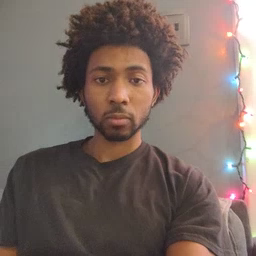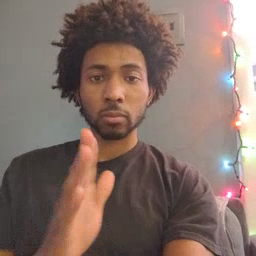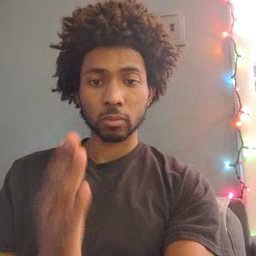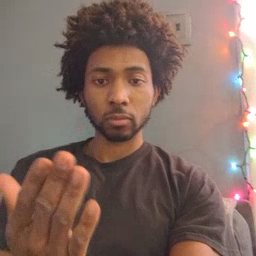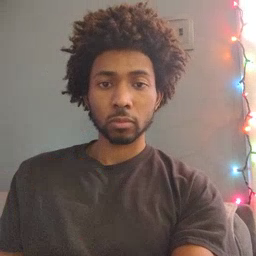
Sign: book